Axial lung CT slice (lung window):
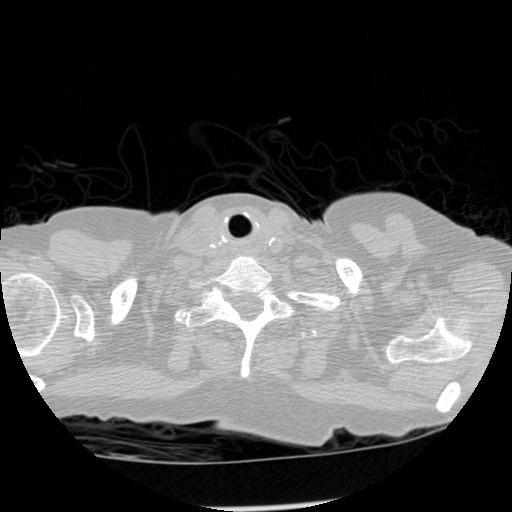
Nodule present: no